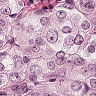
Metastatic tissue present: yes